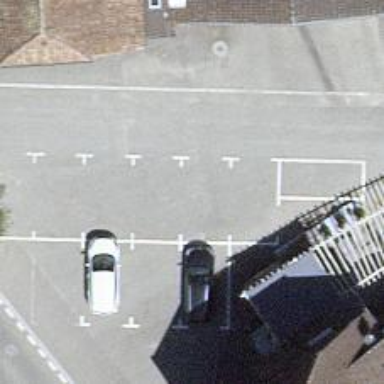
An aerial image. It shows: Restaurant.